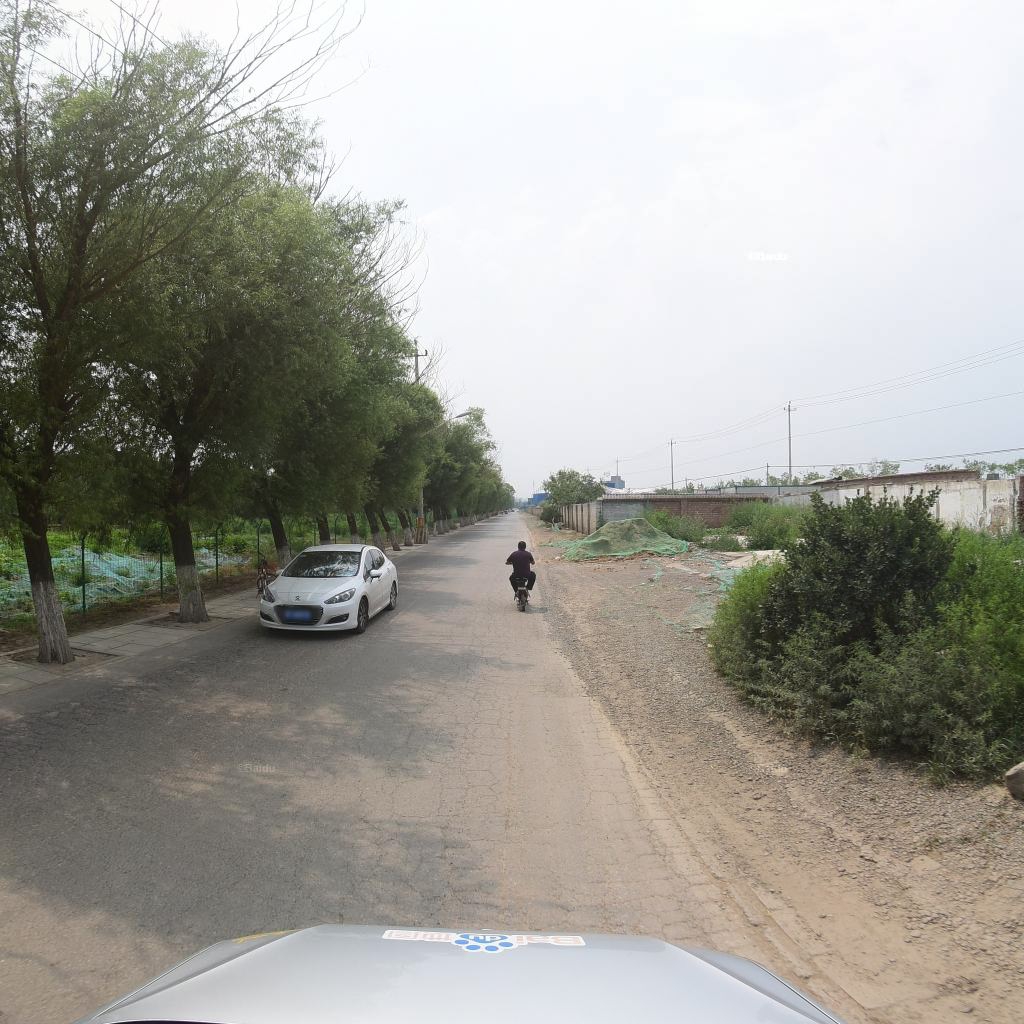
Region: Fengtai
Road damage annotations: alligator crack